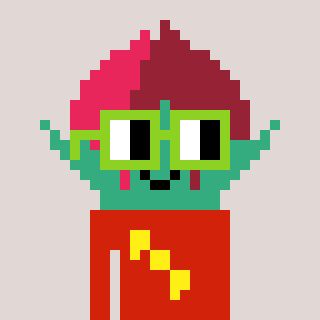
a pixel art character with square light green glasses, a rosebud-shaped head and a red-colored body on a warm background